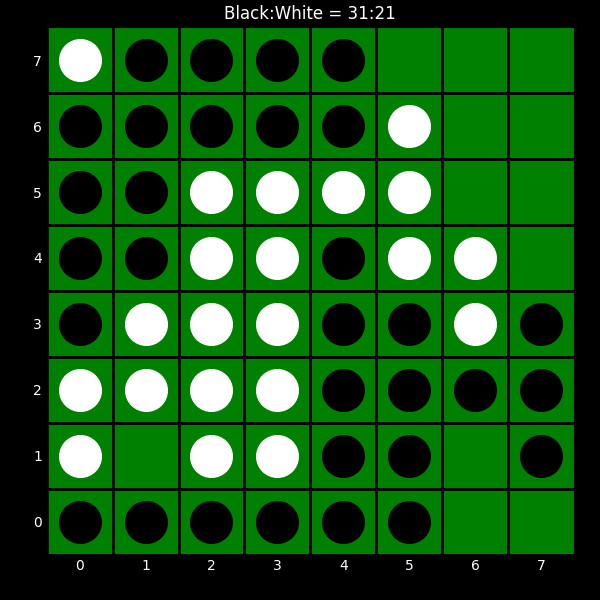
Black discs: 31
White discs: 21